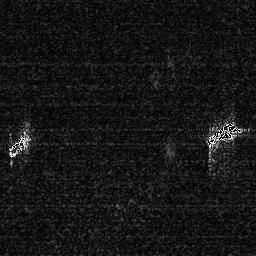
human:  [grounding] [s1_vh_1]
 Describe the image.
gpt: In the satellite image, there is  <ref>1 medium ship </ref> <box>[[1, 50, 12, 61, 0]]</box> located at left,  <ref>1 medium ship </ref> <box>[[78, 46, 95, 57, 0]]</box> located at right.